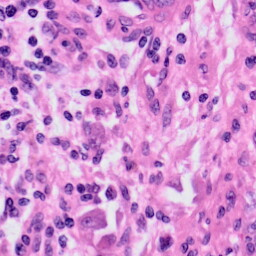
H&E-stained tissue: Skin